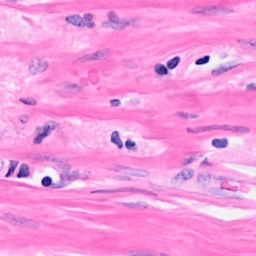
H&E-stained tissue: Breast